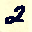
Label: 2